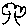
Label: tree